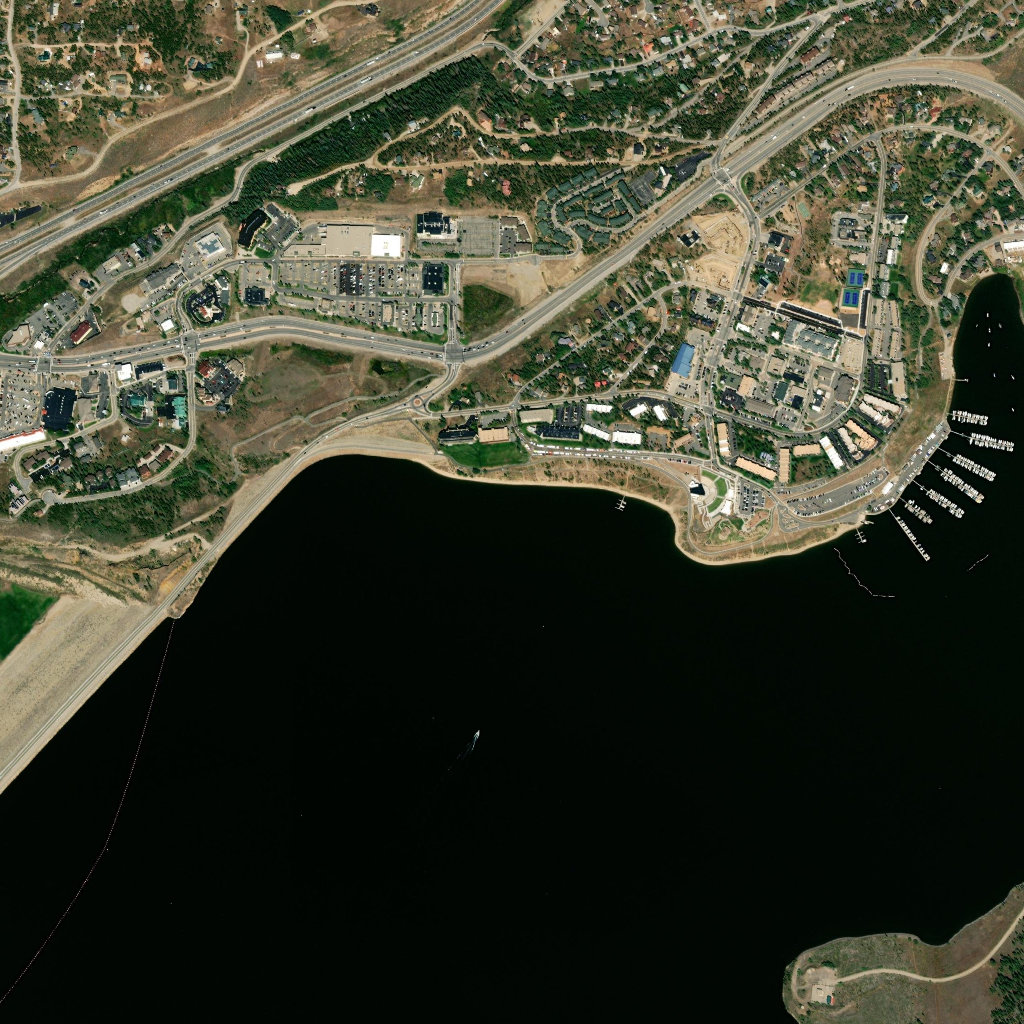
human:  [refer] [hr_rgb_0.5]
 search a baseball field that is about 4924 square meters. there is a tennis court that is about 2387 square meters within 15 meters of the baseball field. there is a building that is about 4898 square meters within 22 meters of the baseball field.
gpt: <box>[[77, 26, 82, 31, 0]]</box>